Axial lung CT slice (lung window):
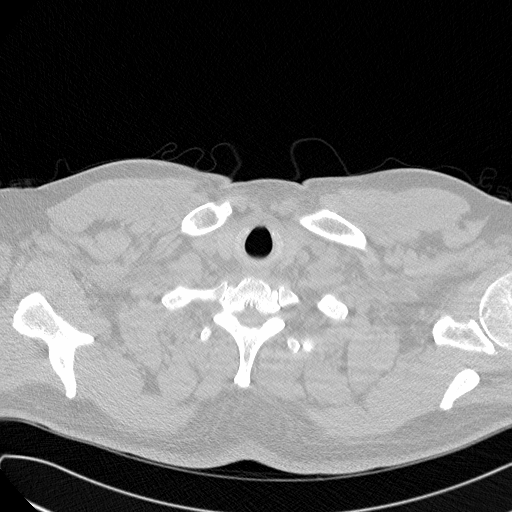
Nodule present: no